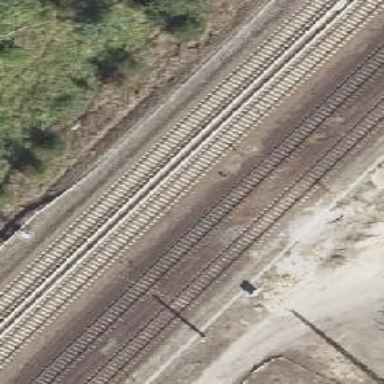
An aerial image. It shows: Railway signal.